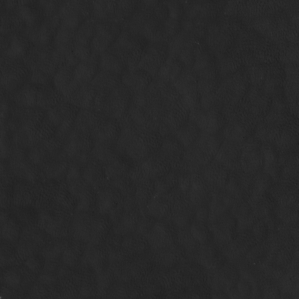
Label: non_frost